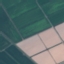
Land use / land cover: AnnualCrop